Field crop: tomato
Growth stage: 1
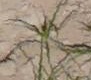
Species: cyperus